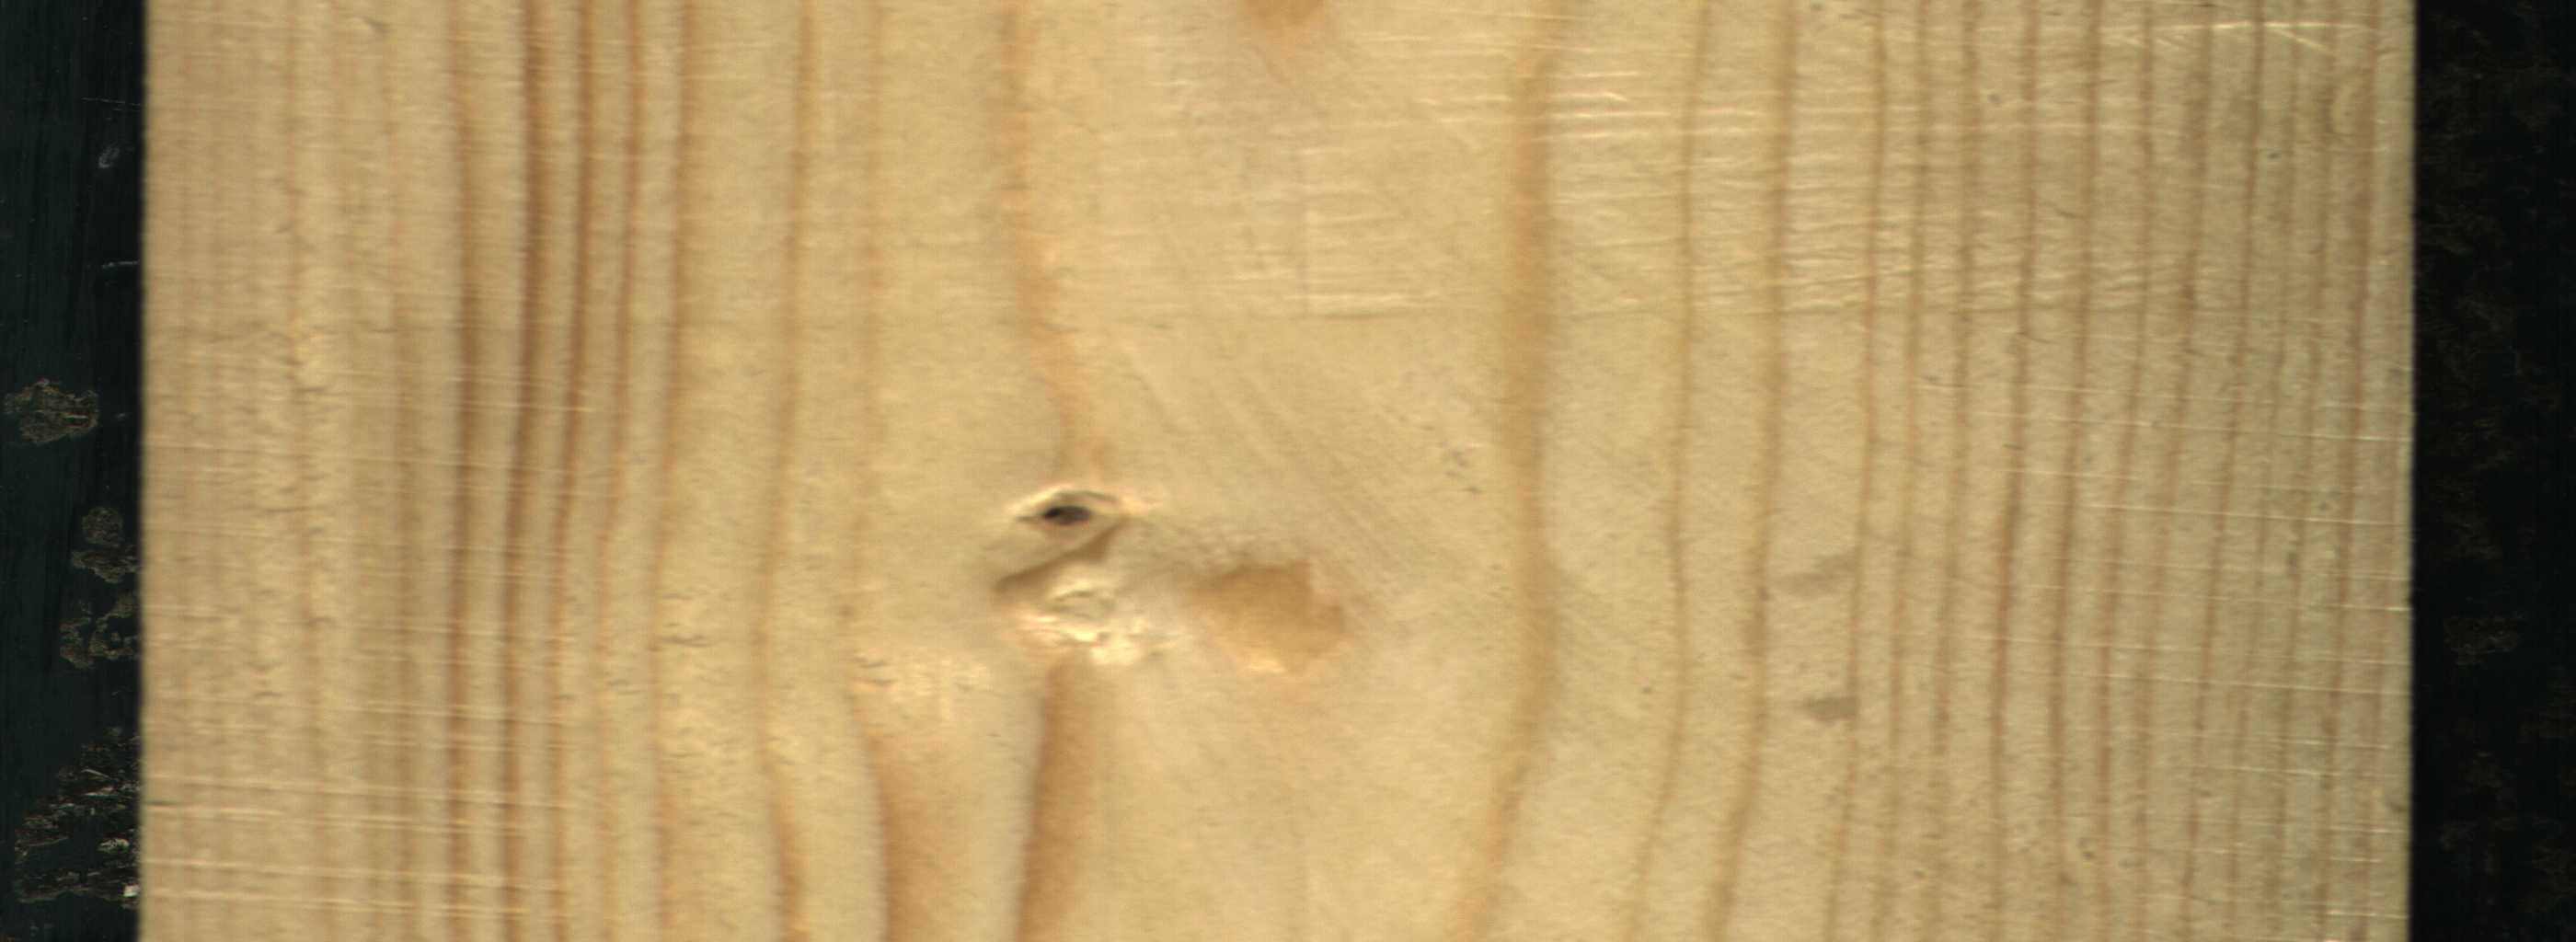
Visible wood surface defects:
Dead_Knot